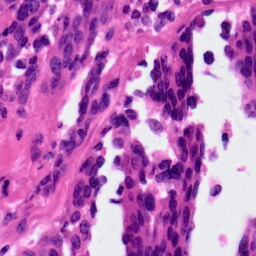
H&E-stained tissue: Ovarian